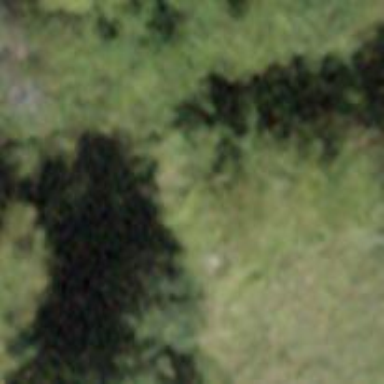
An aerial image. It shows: Grassy path.